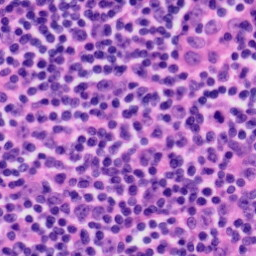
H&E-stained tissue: Tonsil